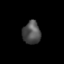
Tissue: lung
Cell type: Epithelial cells
Senescence score: 0.2317
Nuclear area (px): 400
Mean DAPI intensity: 79.1875